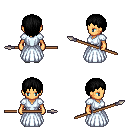
a pixel art fantasy rpg character, female body template, human, tanned skin, underdress, metal pants, black plain hairstyle, white slippers, spear, four views (front, back, left, right), 2x2 character sprite sheet, small pixel art, hard edges, no anti-aliasing